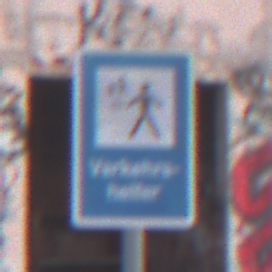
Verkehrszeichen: Verkehrshelfer
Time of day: SunriseSunset
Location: Outdoor (Suburban)
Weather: PartlyCloudy
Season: NotSpecified
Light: Natural